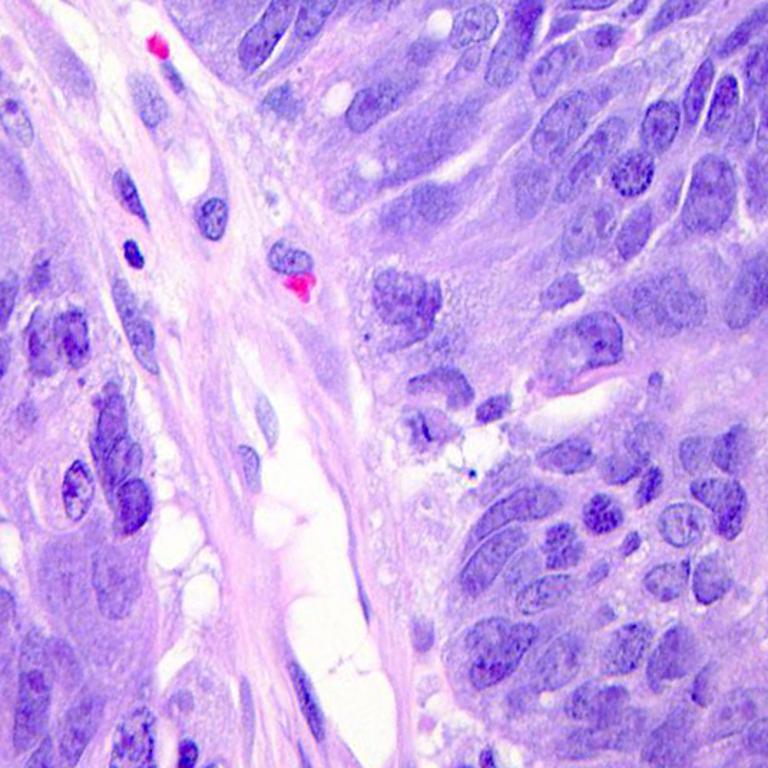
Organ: colon
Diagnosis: adenocarcinomas